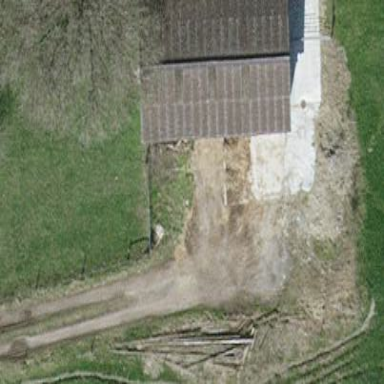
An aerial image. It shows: Shed.